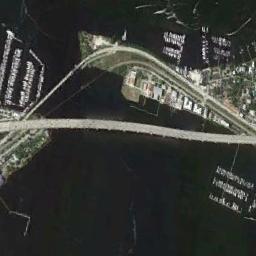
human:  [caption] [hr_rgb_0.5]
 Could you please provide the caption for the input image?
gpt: Two bridges are over the river with some buildings beside .

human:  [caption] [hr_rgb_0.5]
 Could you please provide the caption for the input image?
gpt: Two cross-triangular bridges connect the two land lands on the shores of the blue sea  There are many buildings on the land, And many ships are neatly arranged on the coast .

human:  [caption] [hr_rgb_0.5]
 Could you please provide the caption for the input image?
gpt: Two bridges built on a dark blue river and some harbors on both sides of the river .

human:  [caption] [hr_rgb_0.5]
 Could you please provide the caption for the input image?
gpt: On one side of the river are vegetation and on the other side are settlements .

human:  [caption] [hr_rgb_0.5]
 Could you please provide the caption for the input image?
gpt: There are many buildings beside the bridge .